Question: I am having a nightmare of a time sending data to ASP.NET Controller via jquery post. This is what the data looks like after JSON.stringify:
'''
[{"scheduleTaskID":"203","task":"Permit","baselineDate":"4/6/2005 8:00:00 AM","scheduledDate":"4/6/2005 8:00:00 AM","actualDate":"4/6/2005 8:00:00 AM","finishedDate":"","selected":"on"},{"scheduleTaskID":"195","task":"Office Files","baselineDate":"7/13/2005 8:00:00 AM","scheduledDate":"7/13/2005 8:00:00 AM","actualDate":"7/13/2005 8:00:00 AM","finishedDate":"","selected":"on"},{"scheduleTaskID":"196","task":"Foundation","baselineDate":"7/27/2005 8:00:00 AM","scheduledDate":"7/27/2005 8:00:00 AM","actualDate":"8/13/2005 8:00:00 AM","finishedDate":"","selected":"on"},{"scheduleTaskID":"197","task":"Framing","baselineDate":"8/5/2005 8:00:00 AM","scheduledDate":"8/5/2005 8:00:00 AM","actualDate":"8/23/2005 8:00:00 AM","finishedDate":"","selected":"on"},{"scheduleTaskID":"198","task":"Finishes Exterior","baselineDate":"8/26/2005 8:00:00 AM","scheduledDate":"8/26/2005 8:00:00 AM","actualDate":"9/14/2005 8:00:00 AM","finishedDate":"","selected":"on"},{"scheduleTaskID":"199","task":"Drywall","baselineDate":"9/2/2005 8:00:00 AM","scheduledDate":"9/2/2005 8:00:00 AM","actualDate":"9/16/2005 8:00:00 AM","finishedDate":"","selected":"on"},{"scheduleTaskID":"200","task":"Flooring","baselineDate":"9/1/2005 8:00:00 AM","scheduledDate":"9/1/2005 8:00:00 AM","actualDate":"9/20/2005 8:00:00 AM","finishedDate":"","selected":"on"},{"scheduleTaskID":"201","task":"General Finish","baselineDate":"9/12/2005 8:00:00 AM","scheduledDate":"9/12/2005 8:00:00 AM","actualDate":"","finishedDate":"","selected":"on"},{"scheduleTaskID":"202","task":"Final PDI","baselineDate":"10/11/2005 8:00:00 AM","scheduledDate":"10/11/2005 8:00:00 AM","actualDate":"","finishedDate":"","selected":"on"},{"scheduleTaskID":"203","task":"Permit","baselineDate":"4/6/2005 8:00:00 AM","scheduledDate":"4/6/2005 8:00:00 AM","actualDate":"4/6/2005 8:00:00 AM","finishedDate":"","selected":"on"},{}]
'''
This is how I am trying to pass that data:
'''
$.post("/api/update/", JSON.stringify( array ), alert('success'), 'json');
'''
This is my ASP.NET API Controller:
'''
[HttpPost]
public dynamic Post(List<CellModel> cells)
{
}
'''
This is what CellModel is:
'''
public class CellModel
{
public string scheduleTaskID { get; set; }
public string task { get; set; }
public string baselineDate { get; set; }
public string scheduledDate { get; set; }
public string actualDate { get; set; }
public string finishedDate { get; set; }
public bool selected { get; set; }
}
'''
When I put a break point in the controller after 'public dynamic Post(List<CellModel> cells)' it says cells is 'cells Count = 0'...I put 'return false;' after my post call to see a network call, it says the Status Code is 301 Moved Permanently:

This is how I am getting this data:
'''
$("#form").submit(function (event) {
var array = [];
$('#form > table > tbody > tr').each(function (elem) {
var item = {
scheduleTaskID: $(this).find("td > #scheduleTaskID").val(),
task: $(this).find("td > #task").val(),
baselineDate: $(this).find("td > #baselineDate").val(),
scheduledDate: $(this).find("td > #scheduledDate").val(),
actualDate: $(this).find("td > #actualDate").val(),
finishedDate: $(this).find("td > #finishedDate").val(),
selected: $(this).find("td > #selected").val(),
};
array.push(item);
});
$.post("/api/update/", JSON.stringify(array), alert('success'), 'json');
return false;
});
'''
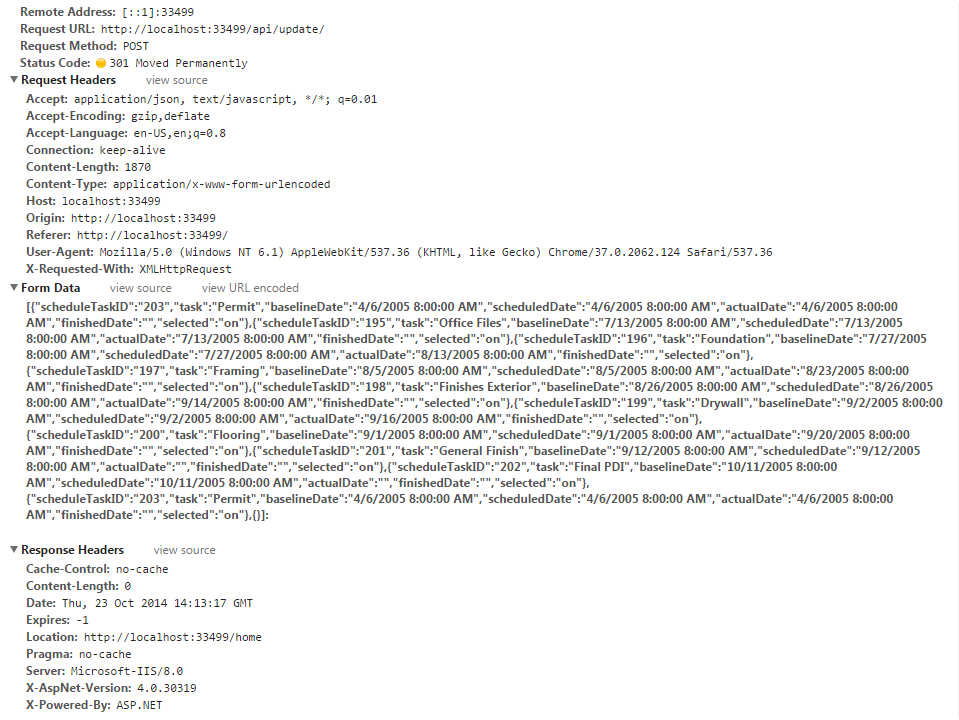
Answer: 'POST'ing a straight-up JSON array to an MVC controller doesn't work. The solution is to use the long-form AJAX jQuery method, include the 'traditional:true' option, and structure your JSON data model differently - see <URL>.
Re the model: the parameter to your controller action should not be an array - it should be a model class which and array member - and of course your JSON should mirror this structure.